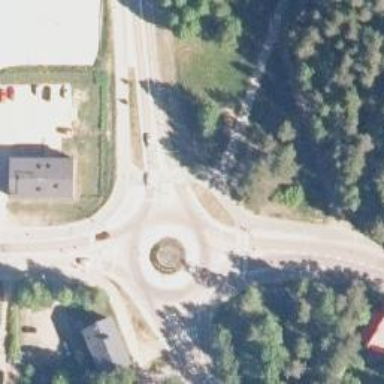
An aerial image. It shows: Tertiary road that leads to roundabout.